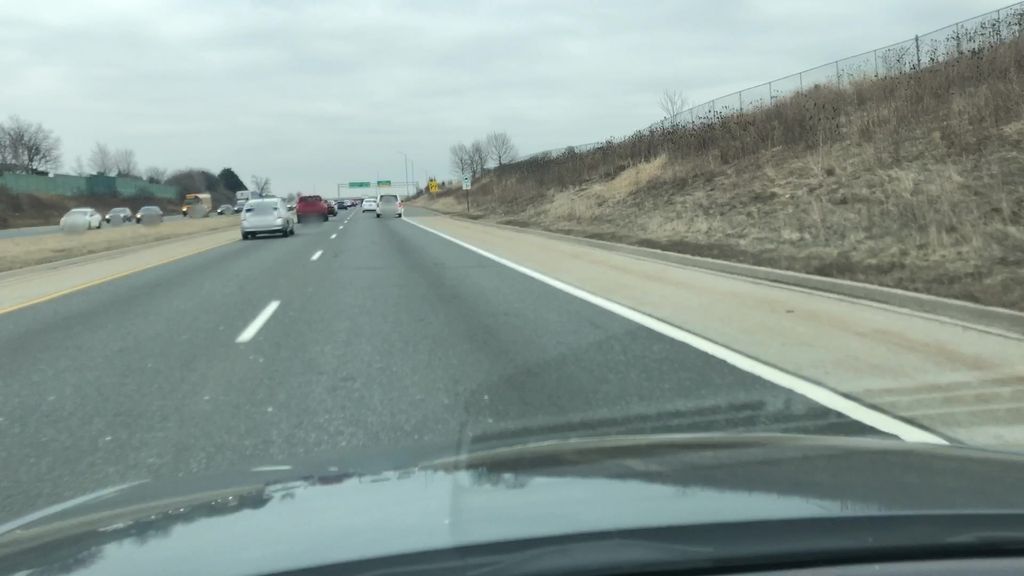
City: hamilton